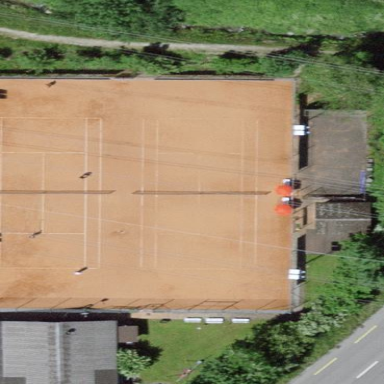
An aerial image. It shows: Tennis court on pitch designated for leisure land.